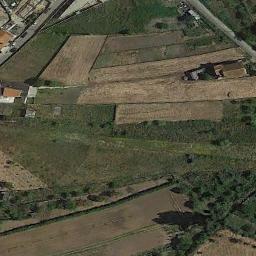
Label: terrace